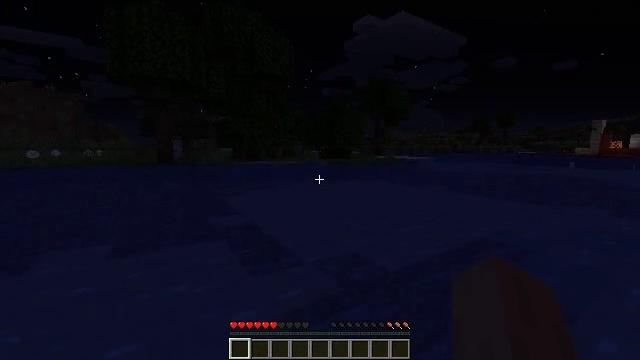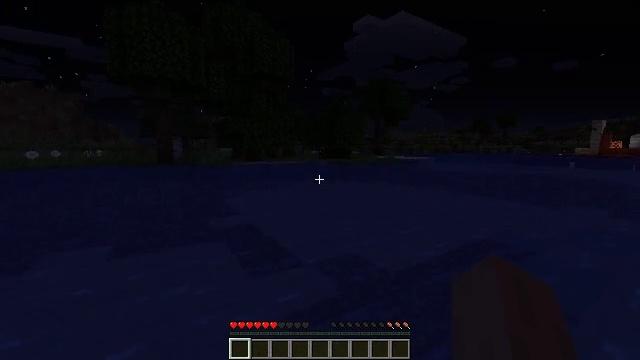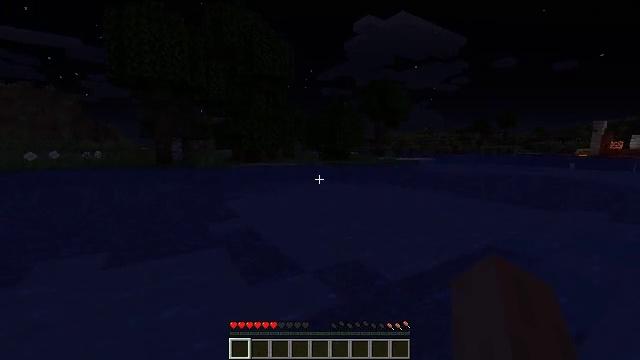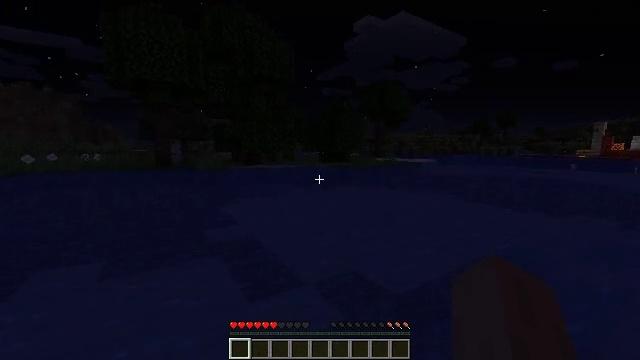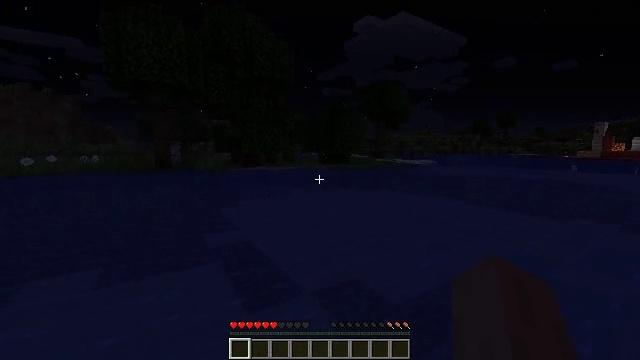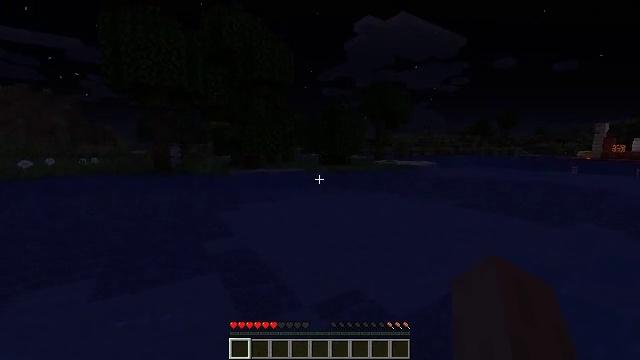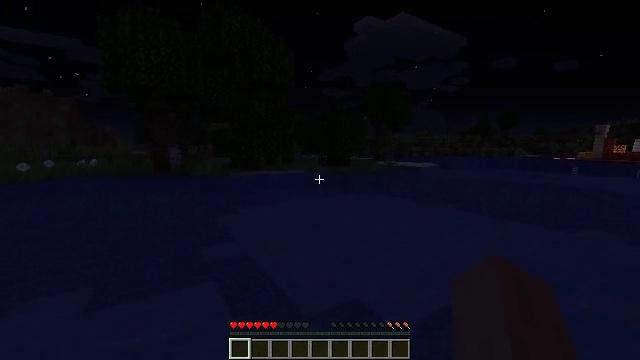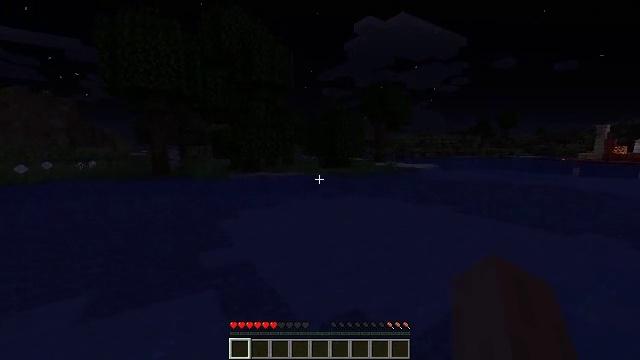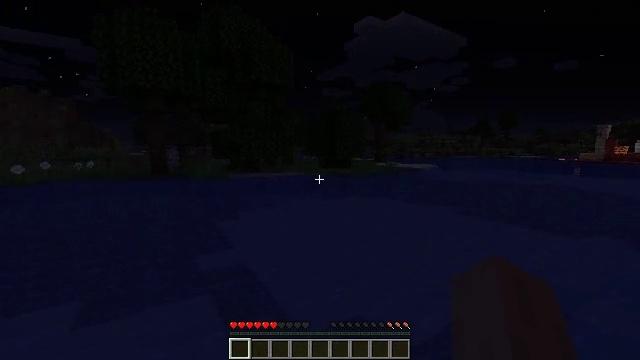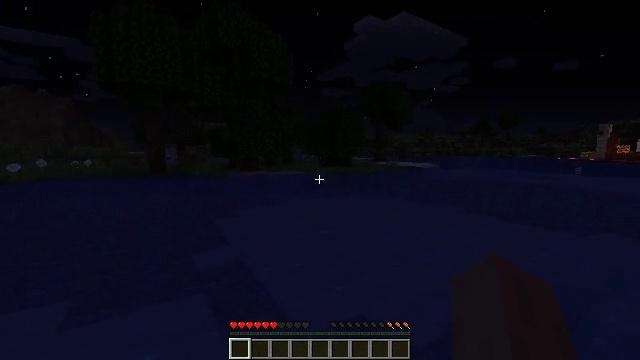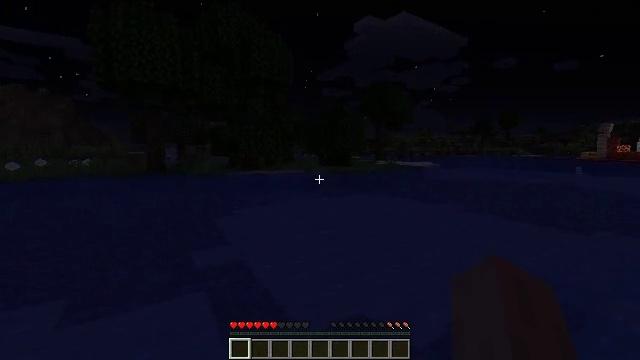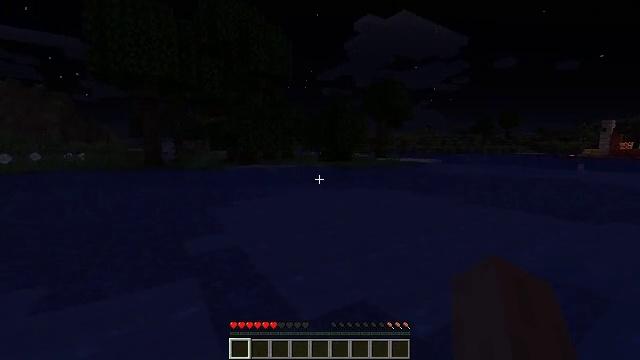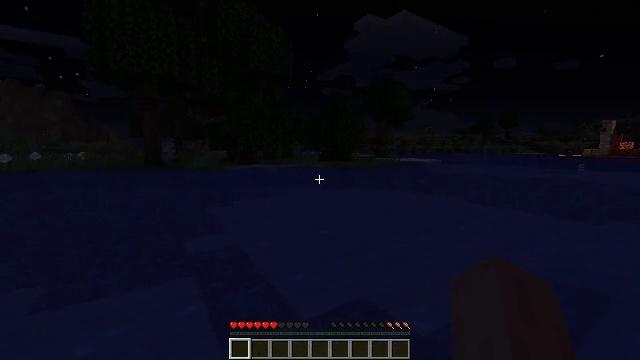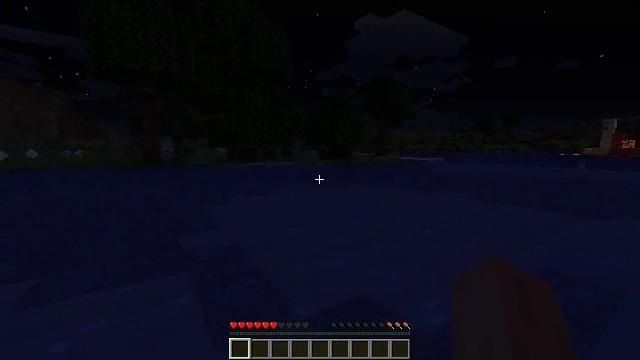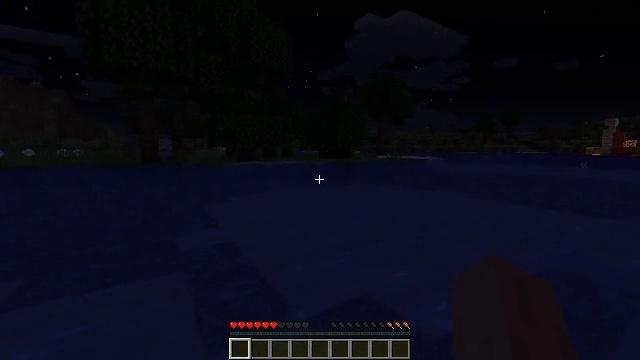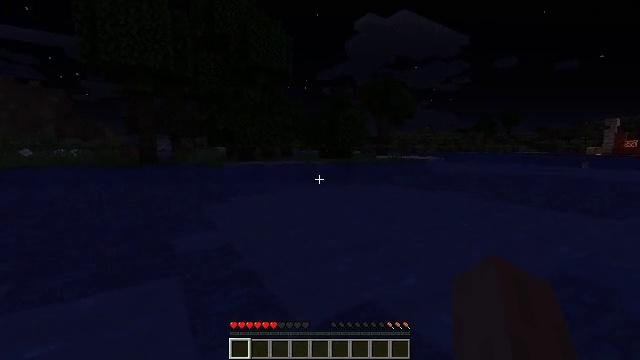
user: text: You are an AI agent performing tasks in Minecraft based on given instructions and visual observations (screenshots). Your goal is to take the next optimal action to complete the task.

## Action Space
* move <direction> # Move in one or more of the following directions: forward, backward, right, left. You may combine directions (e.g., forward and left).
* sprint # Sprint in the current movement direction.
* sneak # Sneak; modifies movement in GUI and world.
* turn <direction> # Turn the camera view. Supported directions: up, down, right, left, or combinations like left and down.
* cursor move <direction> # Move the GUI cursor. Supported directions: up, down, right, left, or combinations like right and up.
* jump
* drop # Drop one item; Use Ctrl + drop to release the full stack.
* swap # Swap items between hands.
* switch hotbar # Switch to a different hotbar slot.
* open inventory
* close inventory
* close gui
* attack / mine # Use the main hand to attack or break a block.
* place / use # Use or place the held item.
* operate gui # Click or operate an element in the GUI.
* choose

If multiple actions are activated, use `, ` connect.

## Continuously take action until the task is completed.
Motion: motion action
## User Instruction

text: Dig up the grass block for dirt.
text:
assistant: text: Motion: move forward, jump
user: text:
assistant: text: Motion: move forward, jump
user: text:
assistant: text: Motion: move forward, jump
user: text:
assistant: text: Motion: move forward, jump
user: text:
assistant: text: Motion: move forward, jump
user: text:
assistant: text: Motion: move forward, jump
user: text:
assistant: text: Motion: move forward, jump
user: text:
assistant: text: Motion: move forward, jump
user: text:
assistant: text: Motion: move forward, jump
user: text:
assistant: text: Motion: move forward, jump
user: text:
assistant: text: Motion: move forward, jump
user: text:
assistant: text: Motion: move forward, jump
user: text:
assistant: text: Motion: move forward, jump
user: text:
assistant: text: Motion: move forward, jump
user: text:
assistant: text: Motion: move forward, jump
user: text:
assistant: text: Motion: move forward, jump
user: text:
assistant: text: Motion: move forward, jump
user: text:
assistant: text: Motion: move forward, jump
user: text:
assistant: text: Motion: move forward, jump
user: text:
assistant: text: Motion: move forward, jump
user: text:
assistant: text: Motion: move forward, jump
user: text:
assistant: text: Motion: move forward, jump
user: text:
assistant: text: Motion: move forward, jump
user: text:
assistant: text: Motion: move forward, jump
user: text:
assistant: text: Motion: move forward, jump
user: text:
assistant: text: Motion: move forward, jump
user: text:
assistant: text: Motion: move forward, jump
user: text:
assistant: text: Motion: move forward, jump
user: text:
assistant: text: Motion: move forward, jump
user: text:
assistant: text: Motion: move forward, jump